Aerial crown-view tile of a tropical tree (Barro Colorado Island, Panama), acquired 20240918:
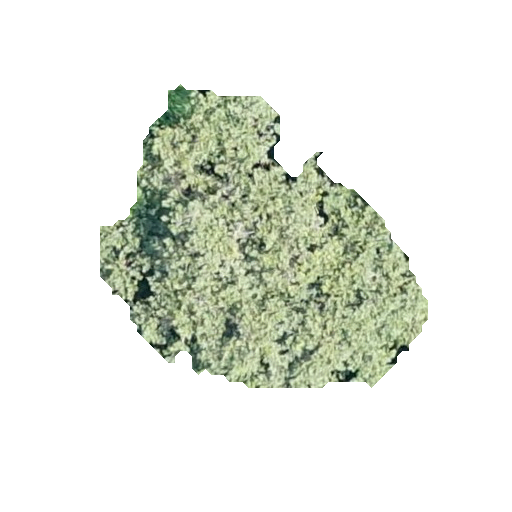
Species: Apeiba membranacea
GBIF accepted scientific name: Apeiba membranacea
Crown area: 100.961 m²